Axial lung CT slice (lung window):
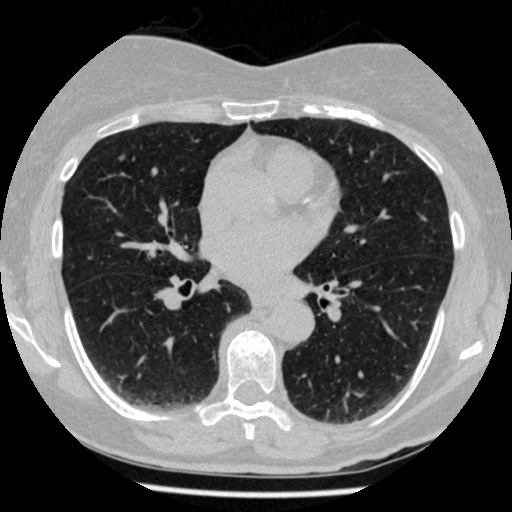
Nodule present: yes
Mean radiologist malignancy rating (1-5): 3